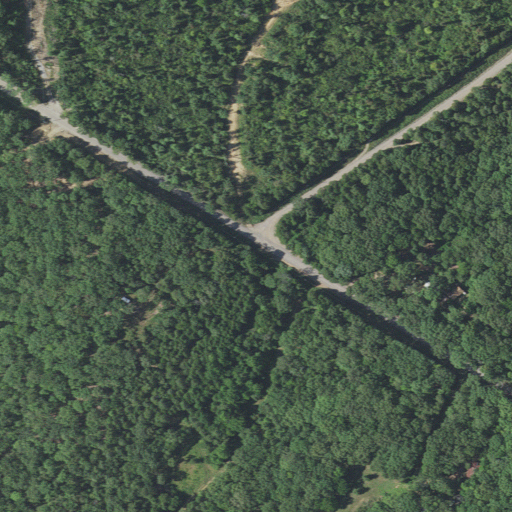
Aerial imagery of gap in Arkansas named Barker Gap containing deciduous forest, open development, mixed forest, evergreen forest, shrub, and low intensity development